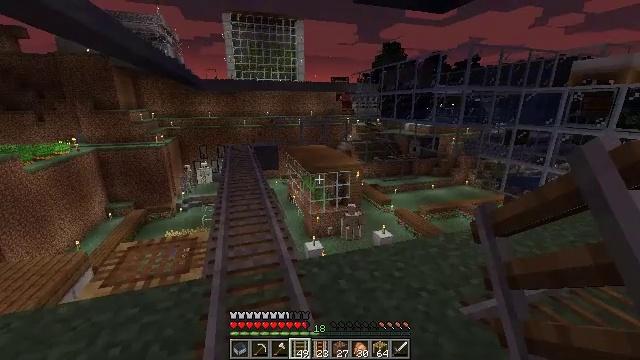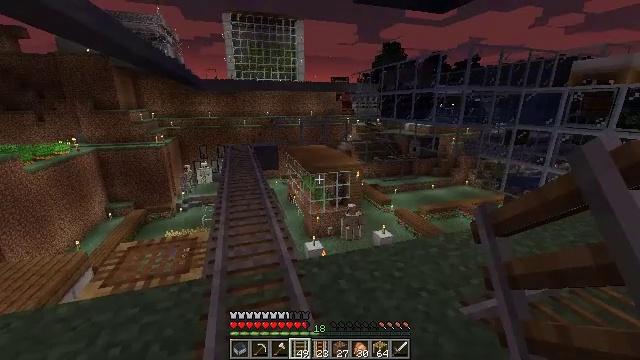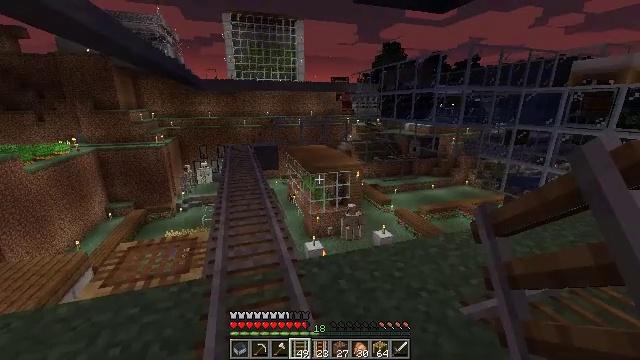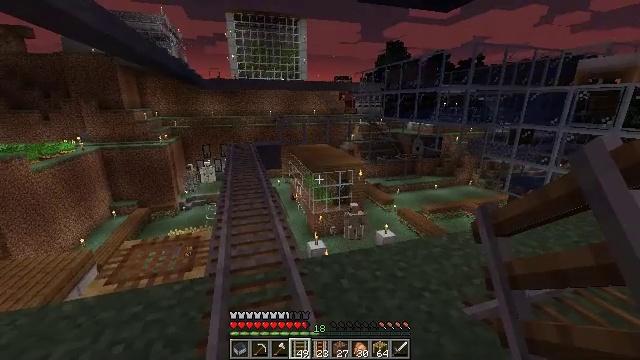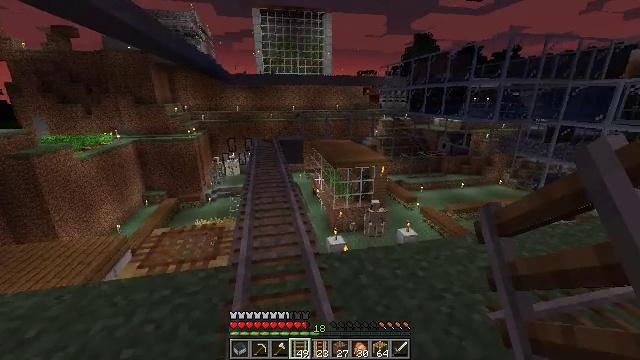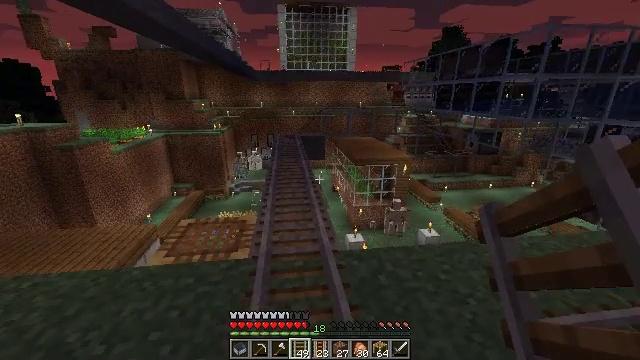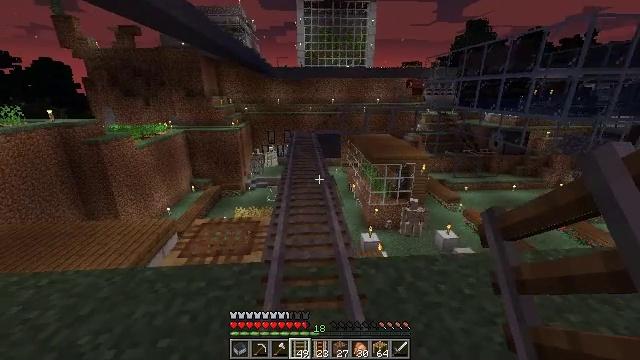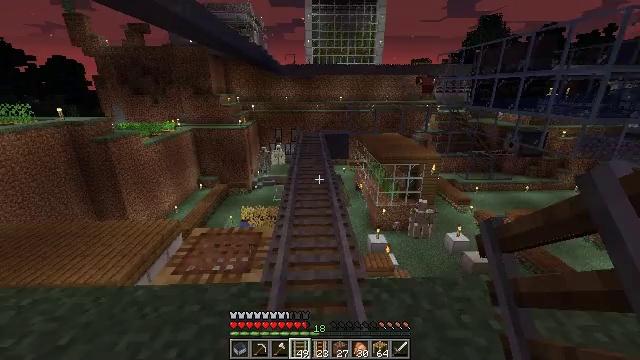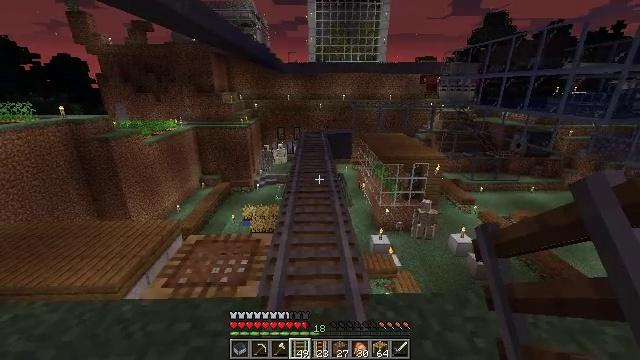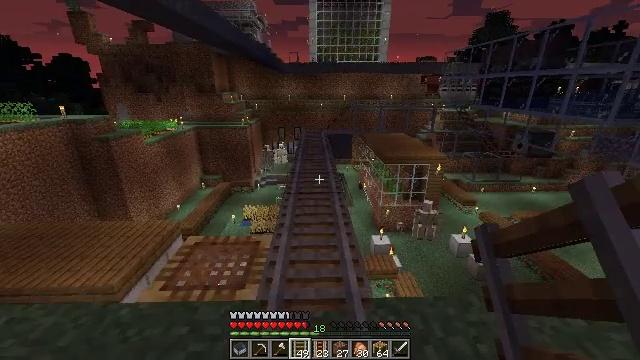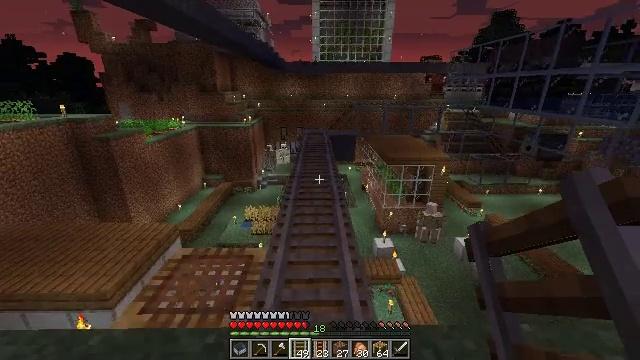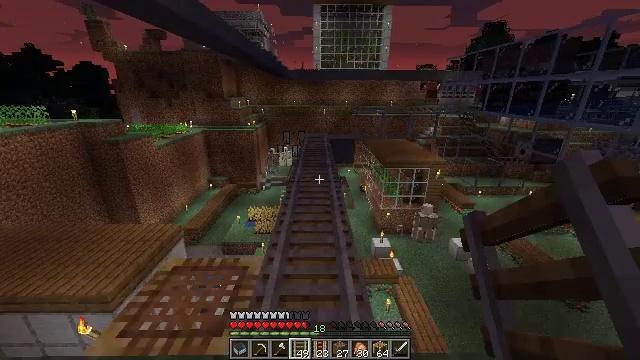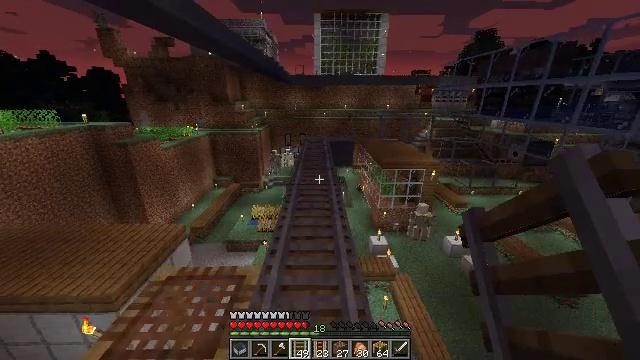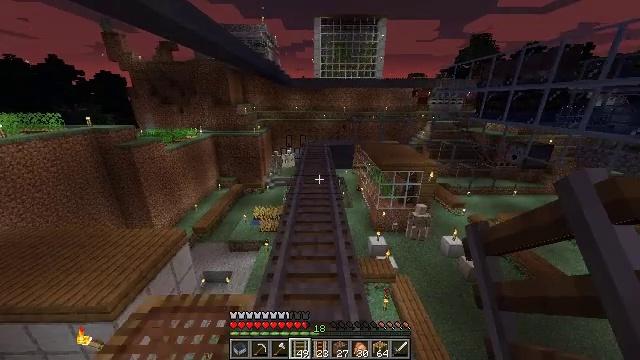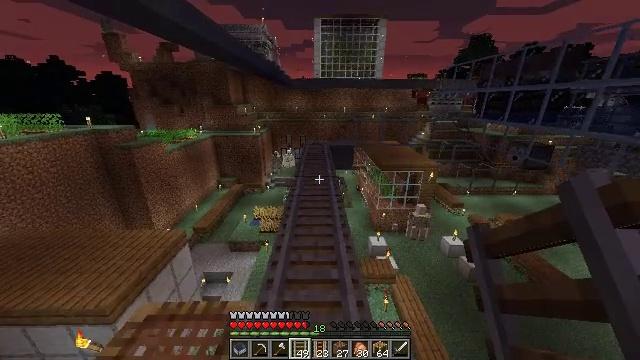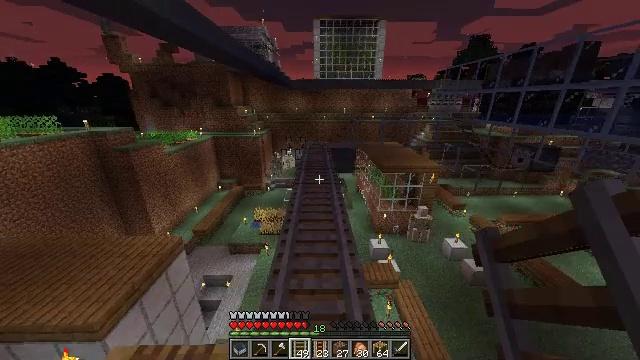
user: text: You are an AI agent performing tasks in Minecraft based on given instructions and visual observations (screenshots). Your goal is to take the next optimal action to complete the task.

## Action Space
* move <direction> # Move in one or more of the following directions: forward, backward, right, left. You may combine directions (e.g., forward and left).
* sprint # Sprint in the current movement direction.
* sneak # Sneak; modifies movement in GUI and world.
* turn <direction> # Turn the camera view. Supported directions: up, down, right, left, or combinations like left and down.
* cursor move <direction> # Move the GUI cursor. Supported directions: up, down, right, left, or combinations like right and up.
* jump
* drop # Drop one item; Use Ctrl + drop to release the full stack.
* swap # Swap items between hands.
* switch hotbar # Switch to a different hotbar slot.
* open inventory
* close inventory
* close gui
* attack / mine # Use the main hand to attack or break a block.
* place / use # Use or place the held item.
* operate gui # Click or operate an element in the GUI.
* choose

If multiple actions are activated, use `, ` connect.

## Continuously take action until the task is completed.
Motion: motion action
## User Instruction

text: Gather smooth stone from the ground.
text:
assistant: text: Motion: no_op
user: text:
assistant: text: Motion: no_op
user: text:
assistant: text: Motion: no_op
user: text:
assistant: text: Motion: turn left and down
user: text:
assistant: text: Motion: move forward, turn left
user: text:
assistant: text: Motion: move forward, turn left
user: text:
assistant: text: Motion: move forward, turn left
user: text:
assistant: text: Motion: move forward
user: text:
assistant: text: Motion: move forward
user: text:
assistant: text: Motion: move forward, sprint
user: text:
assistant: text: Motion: move forward, sprint
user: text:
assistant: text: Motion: move forward, sprint
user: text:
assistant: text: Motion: move forward, sprint
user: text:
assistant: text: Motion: move forward, sprint
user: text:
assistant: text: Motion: move forward
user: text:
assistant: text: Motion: move forward
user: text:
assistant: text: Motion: move forward
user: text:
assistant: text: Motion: move forward
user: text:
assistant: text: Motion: move forward, sprint
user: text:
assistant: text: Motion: move forward, sprint
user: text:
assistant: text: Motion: move forward, sprint
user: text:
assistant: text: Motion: move forward, sprint
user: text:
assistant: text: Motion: move forward, turn down
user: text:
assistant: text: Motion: move forward
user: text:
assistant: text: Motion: move forward
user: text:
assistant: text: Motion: move forward
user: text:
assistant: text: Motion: move forward, sprint
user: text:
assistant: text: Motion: move forward, sprint
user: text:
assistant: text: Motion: move forward, sprint
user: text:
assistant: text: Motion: move forward, sprint